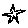
Label: star